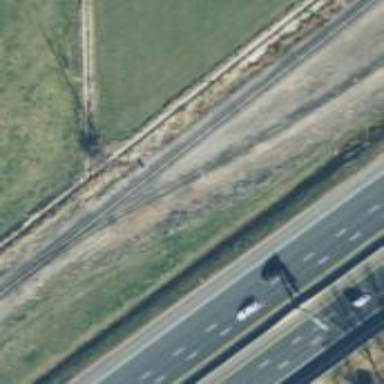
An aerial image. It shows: Railway siding for service.